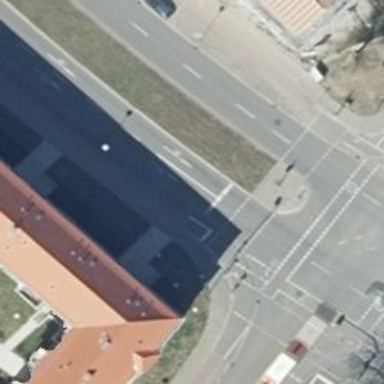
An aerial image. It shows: Road with traffic signals at the crossing.